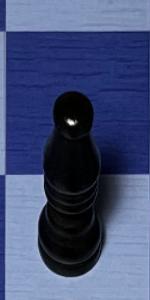
Label: Bishop_Black